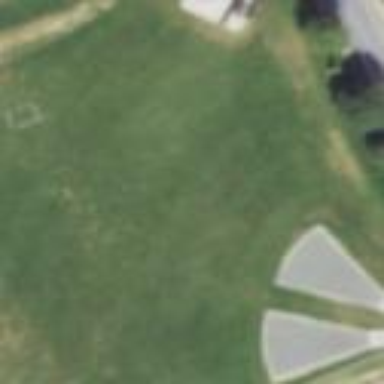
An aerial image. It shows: Soccer pitch designated for leisure and sports activities.